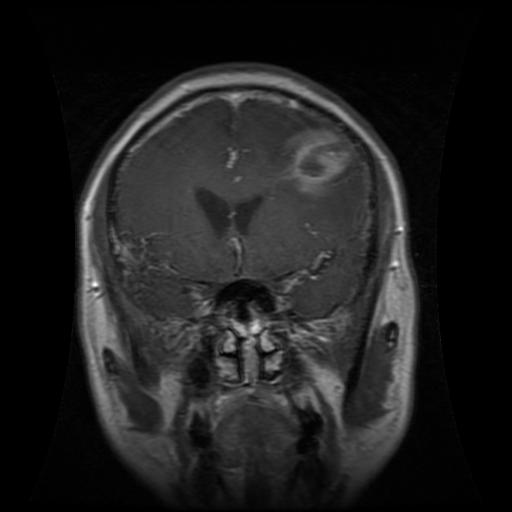
Label: glioma